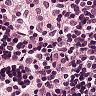
Metastatic tissue present: no